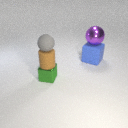
small gray rubber sphere above small brown rubber cylinder